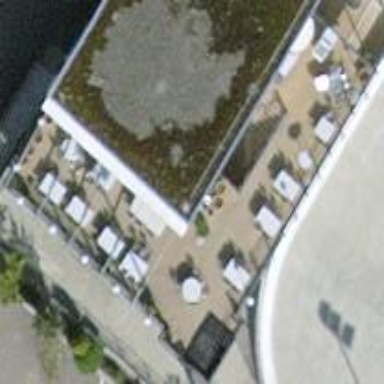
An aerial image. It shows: View of roof of building.